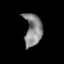
Tissue: prostate
Cell type: T cells
Senescence score: 0.3539
Nuclear area (px): 552
Mean DAPI intensity: 135.042